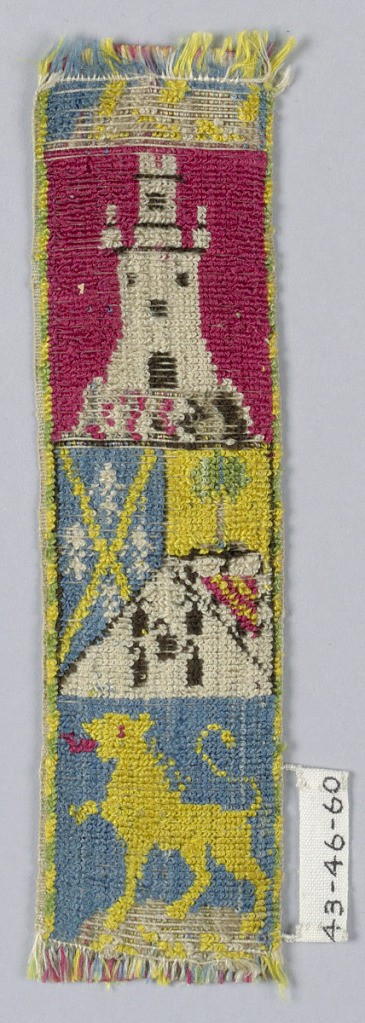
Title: Livery band
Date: early 19th century
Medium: silk Technique: supplementary warp pile (velvet)
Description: Trimming for livery, divided in to three horizontal sections: the top section shows a castle in white on red ground; the center section a coat of arms in several colors; and the bottom section a rampant lion in yellow on a blue ground.